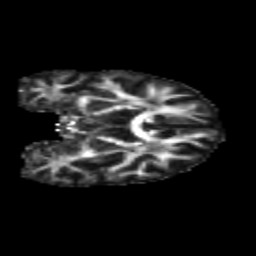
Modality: FA
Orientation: coronal
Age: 30
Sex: female
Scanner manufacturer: siemens
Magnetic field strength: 3 T
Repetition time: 1.8 s
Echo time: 0.07 s